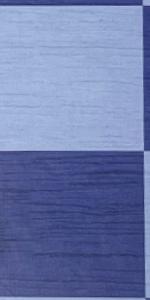
Label: Empty